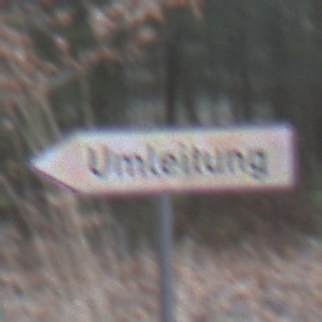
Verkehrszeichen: UmleitungswegweiserLinksweisend
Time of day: MorningAfternoon
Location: Outdoor (Nature)
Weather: Overcast
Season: Winter
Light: Natural